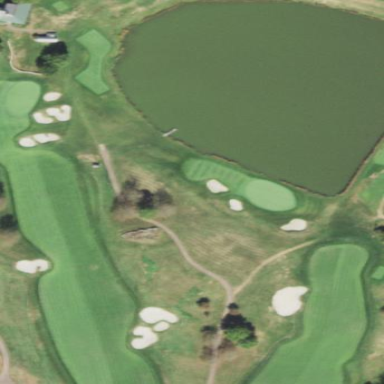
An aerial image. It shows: Rough grassy area used for golf.